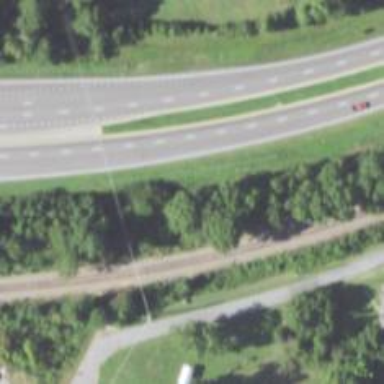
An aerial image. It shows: Primary highway that functions as expressway.